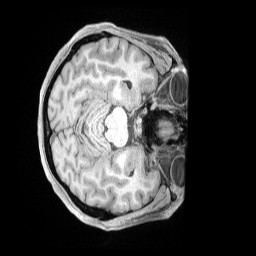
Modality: T1w
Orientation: axial
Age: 38
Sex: female
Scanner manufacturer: siemens
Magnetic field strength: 3 T
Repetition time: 2 s
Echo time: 0.00211 s